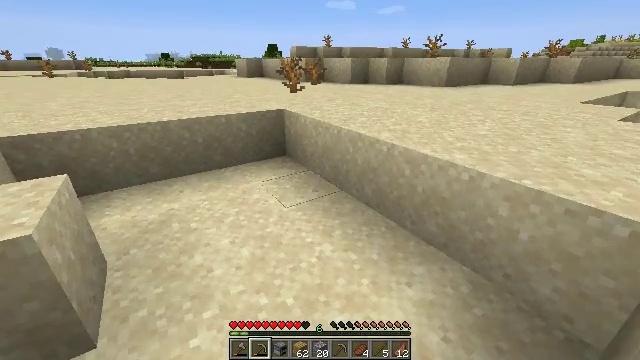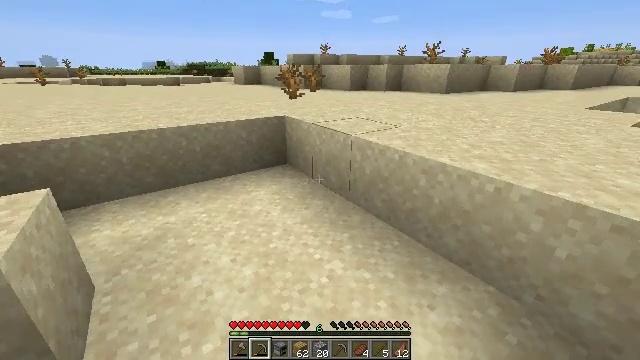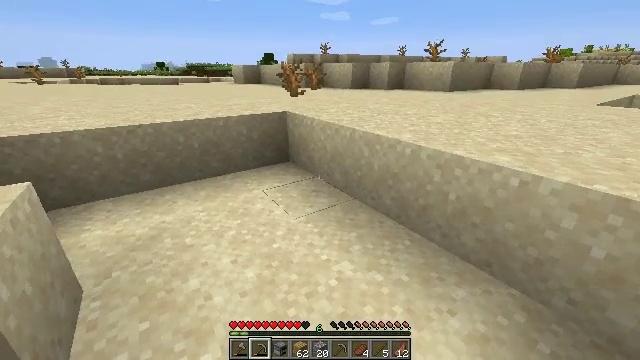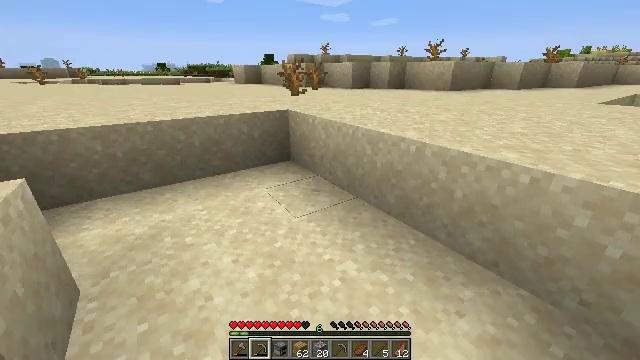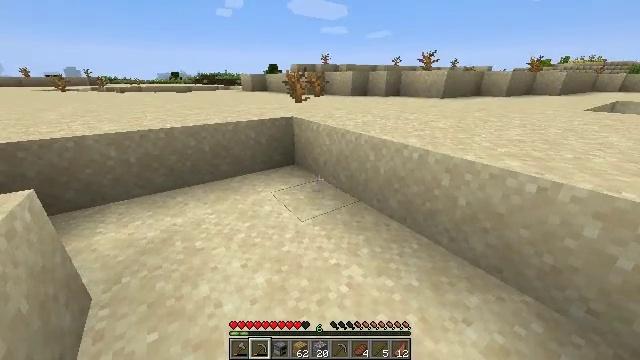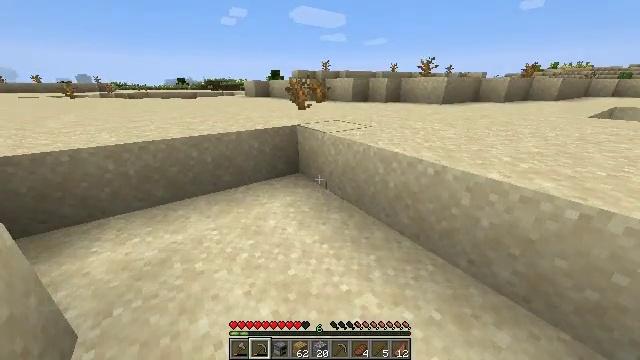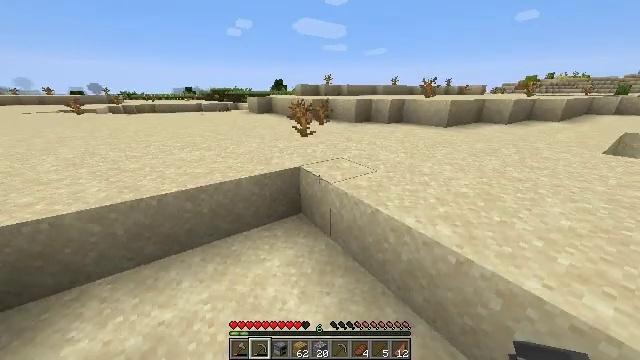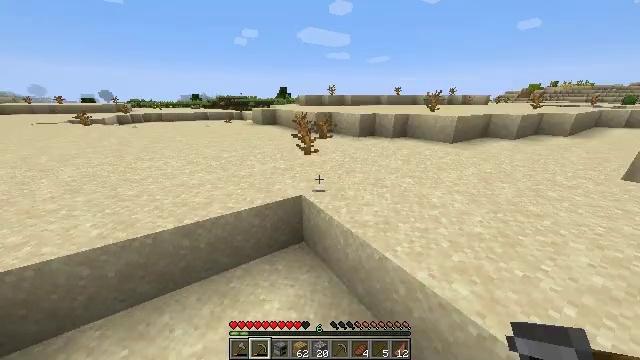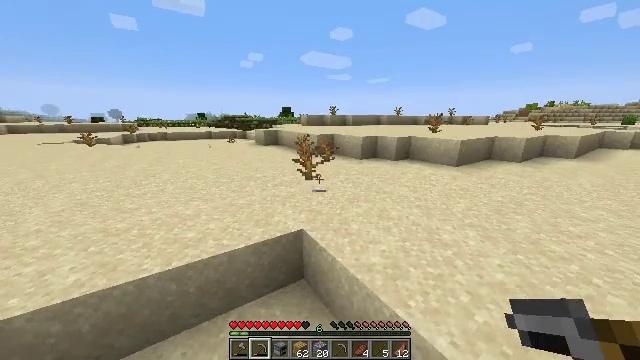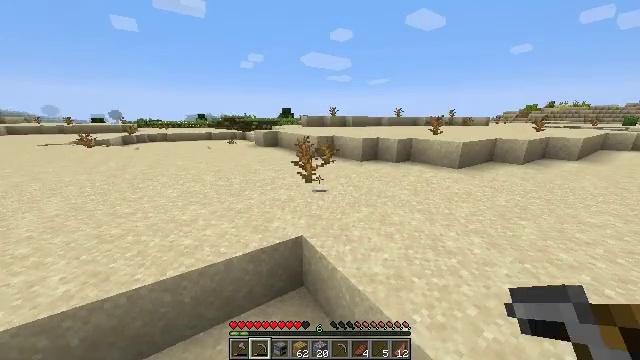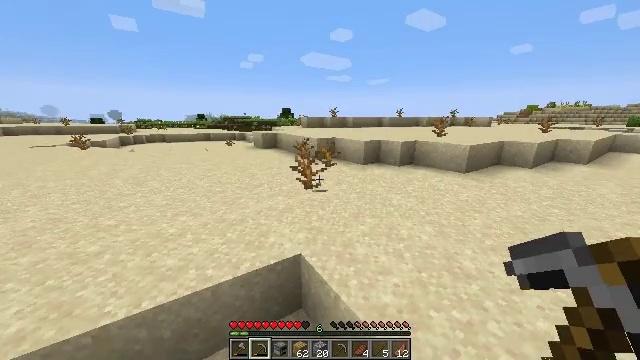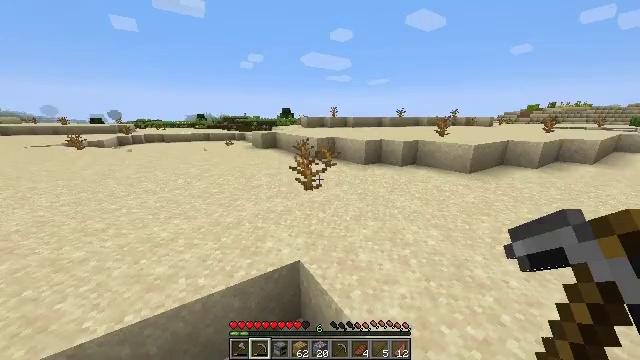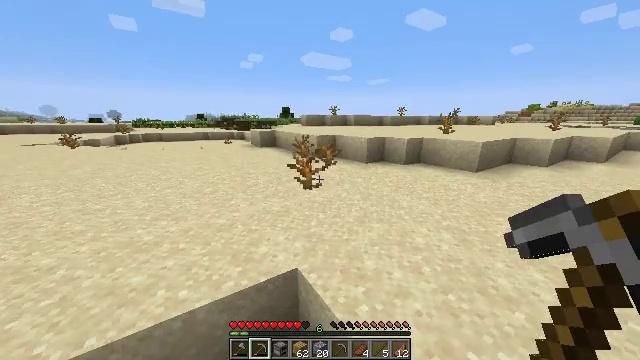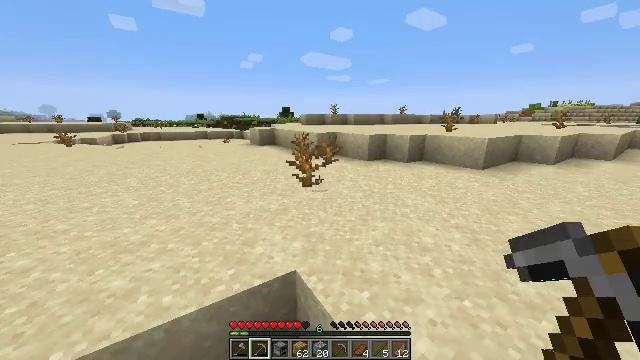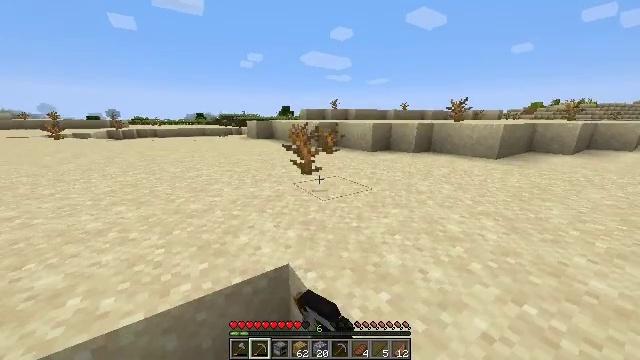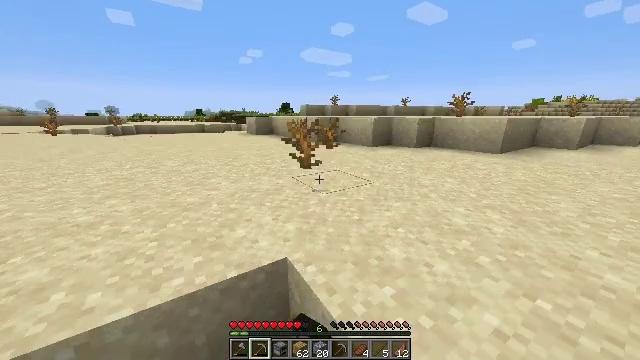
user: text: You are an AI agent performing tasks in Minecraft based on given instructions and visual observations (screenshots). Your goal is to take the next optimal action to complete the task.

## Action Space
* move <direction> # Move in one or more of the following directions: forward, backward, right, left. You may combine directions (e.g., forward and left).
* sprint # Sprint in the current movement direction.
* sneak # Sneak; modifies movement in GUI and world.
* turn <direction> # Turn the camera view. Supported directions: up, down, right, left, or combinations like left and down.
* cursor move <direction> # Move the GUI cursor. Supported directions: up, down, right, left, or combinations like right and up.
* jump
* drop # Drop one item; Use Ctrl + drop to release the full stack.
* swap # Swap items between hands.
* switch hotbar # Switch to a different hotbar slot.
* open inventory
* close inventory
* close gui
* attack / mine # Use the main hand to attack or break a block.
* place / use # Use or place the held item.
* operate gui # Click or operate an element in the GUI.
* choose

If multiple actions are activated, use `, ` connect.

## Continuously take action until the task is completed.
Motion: motion action
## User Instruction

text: Gather a dead bush.
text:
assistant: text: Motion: move forward, sprint, turn up, jump
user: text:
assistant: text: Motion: move forward, sprint, jump
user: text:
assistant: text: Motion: move forward, sprint, jump
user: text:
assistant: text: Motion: move forward, sprint, jump
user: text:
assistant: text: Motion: move forward, sprint, jump
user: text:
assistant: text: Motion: move forward, sprint, turn up, jump
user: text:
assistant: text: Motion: move forward, sprint, turn up, jump
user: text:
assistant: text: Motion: move forward, sprint, turn up, jump
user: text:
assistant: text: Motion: move forward, sprint, jump
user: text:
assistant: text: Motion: move forward, sprint, jump
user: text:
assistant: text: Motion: move forward, sprint, jump
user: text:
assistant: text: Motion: move forward, sprint, jump
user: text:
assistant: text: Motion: move forward, sprint, attack / mine, jump
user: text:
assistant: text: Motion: move forward, sprint, attack / mine, jump
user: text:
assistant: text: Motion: move forward, sprint, attack / mine, jump
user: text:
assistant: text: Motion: move forward, sprint, jump
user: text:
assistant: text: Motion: move forward, sprint, jump
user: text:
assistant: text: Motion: move forward, sprint, jump
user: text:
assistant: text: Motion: move forward, sprint, jump
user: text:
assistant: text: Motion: move forward, sprint, jump
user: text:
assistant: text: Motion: move forward, sprint, attack / mine, jump
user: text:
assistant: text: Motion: move forward, sprint, attack / mine, jump
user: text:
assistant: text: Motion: move forward, sprint, turn right and down, attack / mine, jump
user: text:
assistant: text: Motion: move forward, sprint, turn right and down, jump
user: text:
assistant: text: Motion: move forward, sprint, turn right and down, attack / mine, jump
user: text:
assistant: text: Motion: move forward, sprint, turn right and down, attack / mine, jump
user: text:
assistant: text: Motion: move forward, sprint, attack / mine, jump
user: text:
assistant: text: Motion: move forward, sprint, jump
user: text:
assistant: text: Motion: move forward, sprint, jump
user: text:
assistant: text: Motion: move forward, sprint, turn left, jump